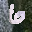
Label: 6